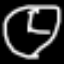
Label: clock